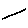
Label: line